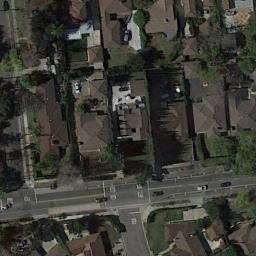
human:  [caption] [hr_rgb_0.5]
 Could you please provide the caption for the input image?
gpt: There are many different shapes of buildings beside the intersection .

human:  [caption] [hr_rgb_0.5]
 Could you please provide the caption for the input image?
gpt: There are many houses with brown roofs and many trees around the intersection .

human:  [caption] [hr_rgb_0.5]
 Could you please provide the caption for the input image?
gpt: An intersection with normal traffic located in a dense residential area .

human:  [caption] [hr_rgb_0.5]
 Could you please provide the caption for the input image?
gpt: There are many brown buildings around the intersection .

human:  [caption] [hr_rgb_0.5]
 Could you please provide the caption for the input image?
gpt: There is only one car at the intersection .